Aerial crown-view tile of a tropical tree (Barro Colorado Island, Panama), acquired 20250715:
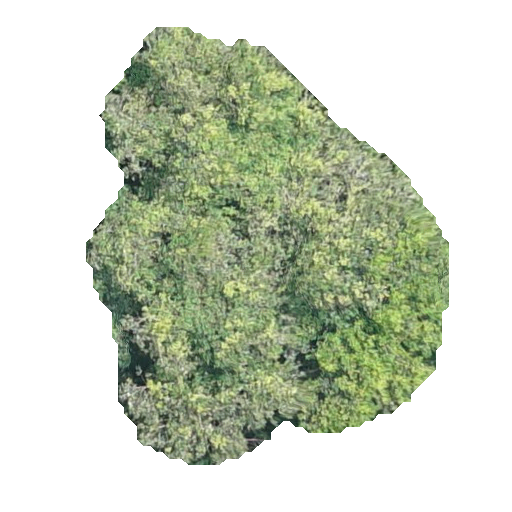
Species: Luehea seemannii
GBIF accepted scientific name: Luehea seemannii
Crown area: 166.891 m²